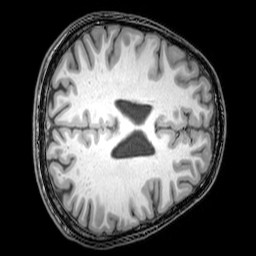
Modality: T1w
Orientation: axial
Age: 24
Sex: male
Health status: healthy
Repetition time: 0.081 s
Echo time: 0.037 s